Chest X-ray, PA view. Patient: 49 years old, sex M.
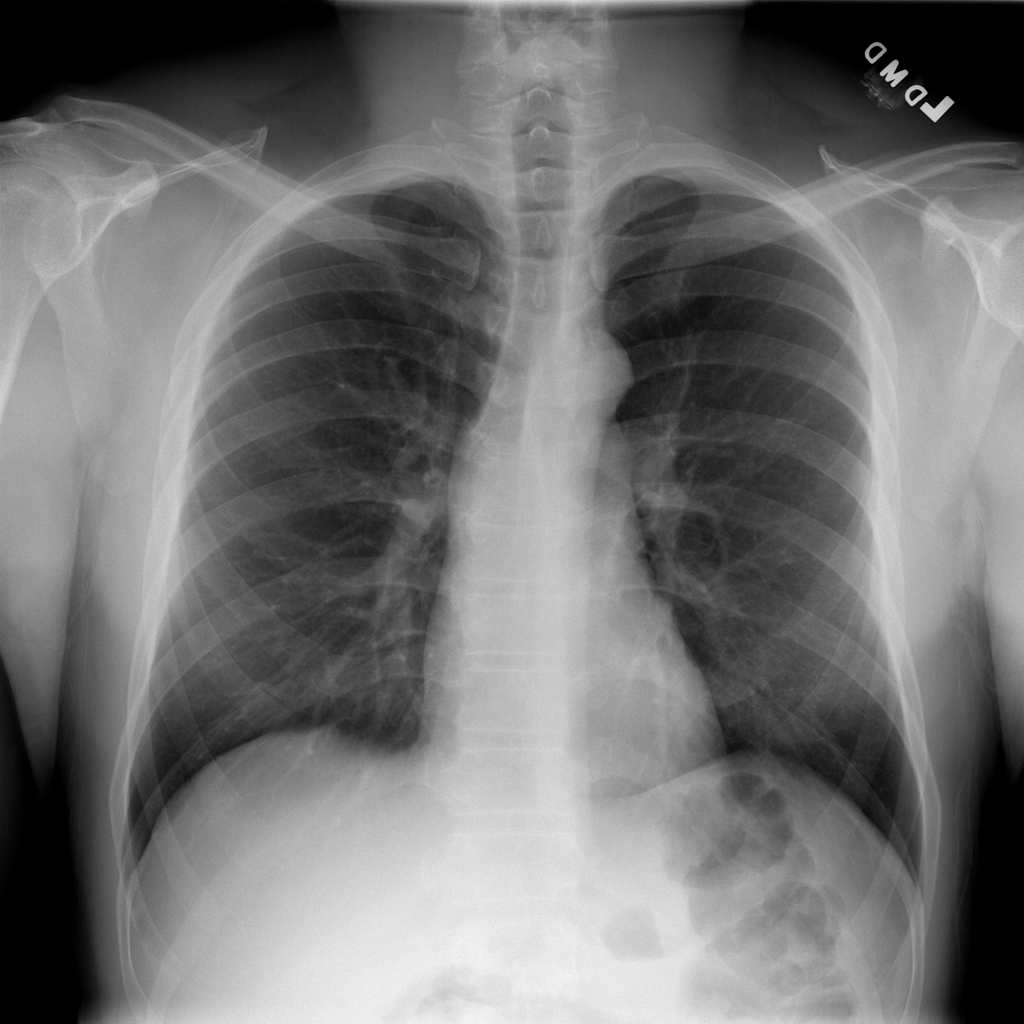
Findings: No Finding